Interaction volume radius: 5 \u00c5
Interaction volume height: 45 \u00c5
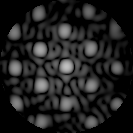
Disorder parameter: 0.1922